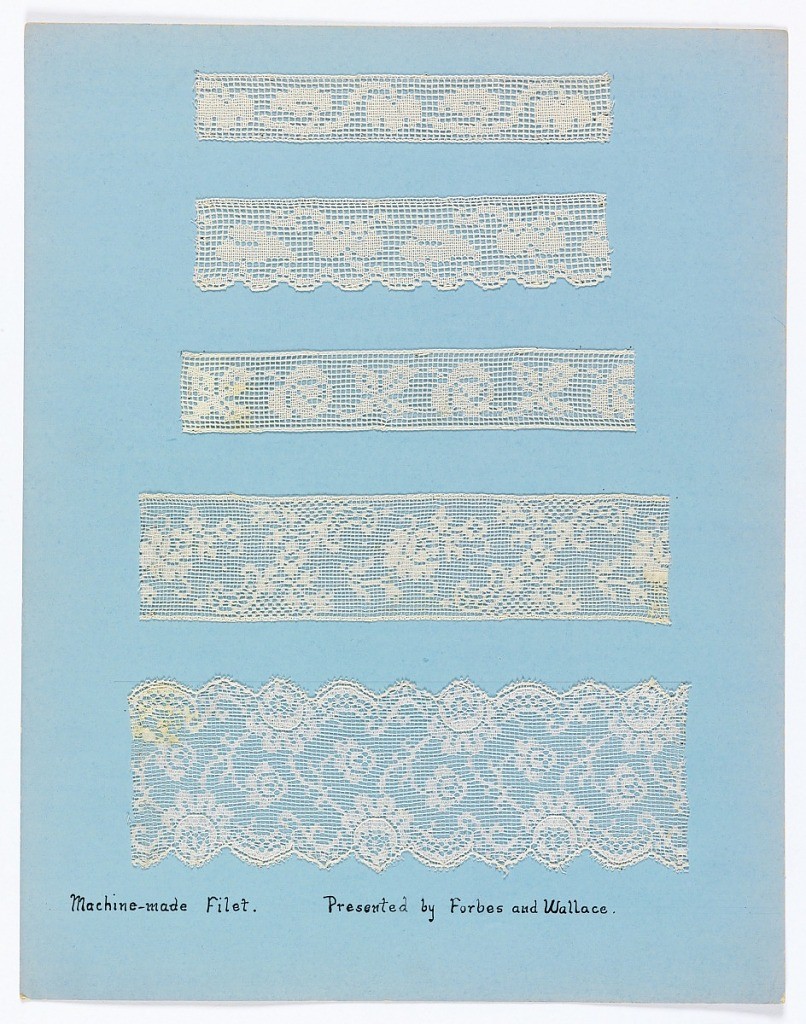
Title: Machine-made openwork samples
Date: ca. 1910
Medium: cardboard, linen, silk, metallic Technique: linen embroidery with ground cloth dissolved Examples of embroidery on net produced by the Schiffli machine Metallic embroidery on net Machine-made openwork in imitation of hand-embroidered net Mostly floral and a few geometric patterns, some designs described as "Spanish" Imitation hand-made filet Machine filet Imitation filet crochet Ploven (burnt-out lace) Fancy curtain lace made on the Levers machines Real filet (handmade) next to Machine-made filet Spotted curtain nets, made chiefly at Nottingham, England and Caudry, France.
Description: Samples of machine-made openwork and several examples of hand made lace mounted on boards. They imitate hand-embroidered net, crochet, or needlepoint.  All are floral patterns plus a few of early 1920's geometric style.
"Embroidered net" produced by the Schiffli Machine.